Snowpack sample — Snodgrass Mountain, Crested Butte, Colorado (2/4/25, 12:06 PM MST)
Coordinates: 38.923, -106.968
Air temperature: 35 °F
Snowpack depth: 80 cm
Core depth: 60 cm
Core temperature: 32 °F
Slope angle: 14°, slope face: 78°
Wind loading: low
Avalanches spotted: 0
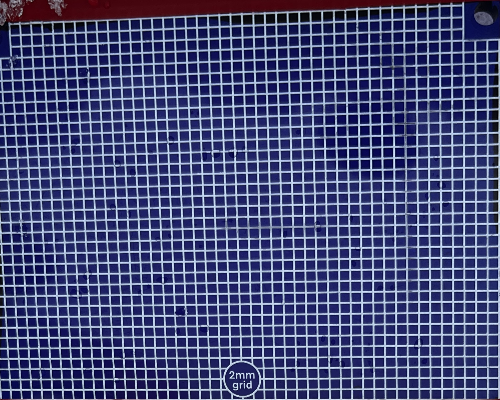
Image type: profile
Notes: No avalanches nearby, unusually warm weather for the last month reported by residents, Collected 25 yards from treeline